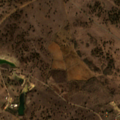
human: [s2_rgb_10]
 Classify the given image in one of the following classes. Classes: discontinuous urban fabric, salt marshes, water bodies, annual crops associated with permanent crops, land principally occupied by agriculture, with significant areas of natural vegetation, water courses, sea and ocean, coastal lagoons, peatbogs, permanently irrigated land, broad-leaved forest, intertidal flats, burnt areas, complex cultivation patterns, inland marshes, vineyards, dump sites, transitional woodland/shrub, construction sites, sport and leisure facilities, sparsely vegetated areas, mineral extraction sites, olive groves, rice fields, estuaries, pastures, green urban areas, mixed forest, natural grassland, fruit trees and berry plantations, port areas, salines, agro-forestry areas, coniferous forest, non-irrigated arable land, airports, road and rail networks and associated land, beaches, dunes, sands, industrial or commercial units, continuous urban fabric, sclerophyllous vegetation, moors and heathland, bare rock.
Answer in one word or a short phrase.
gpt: non-irrigated arable land, olive groves, land principally occupied by agriculture, with significant areas of natural vegetation, agro-forestry areas